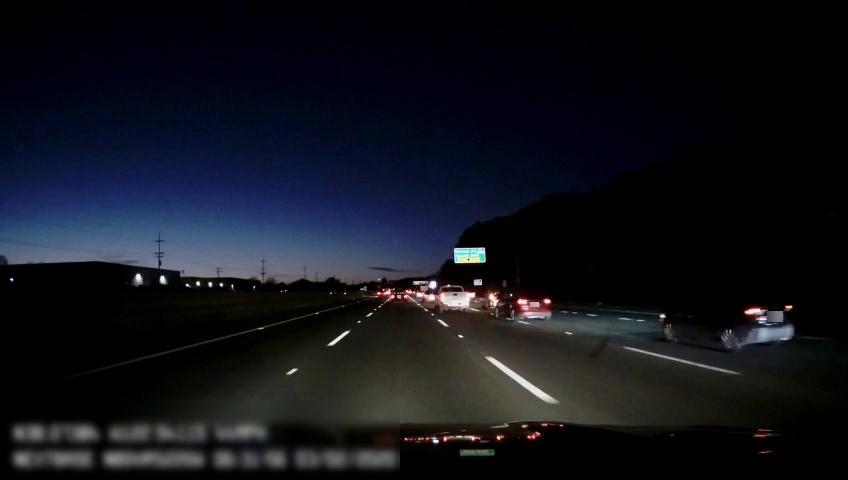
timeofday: Night
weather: Other
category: Drivable Space
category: Vehicles | Truck
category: Vehicles | Car
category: Vehicles | Car
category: Vehicles | Car
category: Vehicles | Car
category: Vehicles | Car
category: Vehicles | Car
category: Lanes | Alternate Lane
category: Lanes | Alternate Lane
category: Lanes | Alternate Lane
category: Lanes | Alternate Lane
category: Lanes | Alternate Lane
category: Traffic | Signs